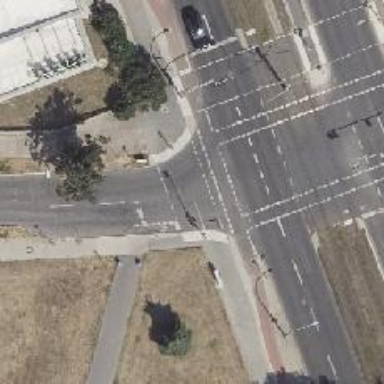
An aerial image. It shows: Crossing with traffic signals.